Question: I would like to have my tab bar similar to the App Store app (picture below). The active section has a coloured solid icon, and the other non-active sections will have the uncoloured outline icons. How can I switch from outline icon to solid icon depending on if it is selected or not? I would preferably want to accomplish this in interface builder but if thats not possible please explain how to do it in code. I have also provided a picture of my current tab bar. Notice how all of the icons are "outline" icons including the active section icon (I want the active section icon to be "solid"). I do have both the outline and solid icon sets, i'm just not sure how to use them both.
My current tab bar:

App Store tab bar (what I want but with my color not blue):
<URL>
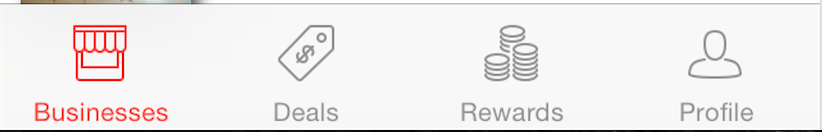
Answer: "You can use storyboard to set selected image of tabbar. I tried and it worked for me. Select the UITabbarItem and add a run-time attribute 'selectedImage', select Type as 'Image' and give the name of your image as its value."
<URL>
Had the same problem, answer from here: <URL>